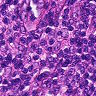
Metastatic tissue present: no